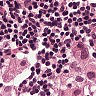
Metastatic tissue present: yes